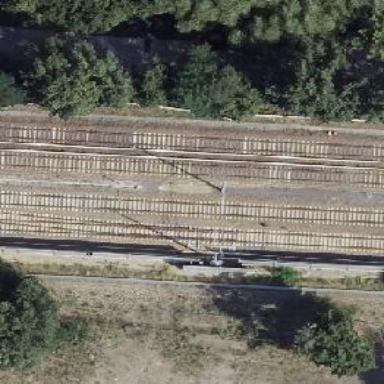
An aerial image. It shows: Railway switch.